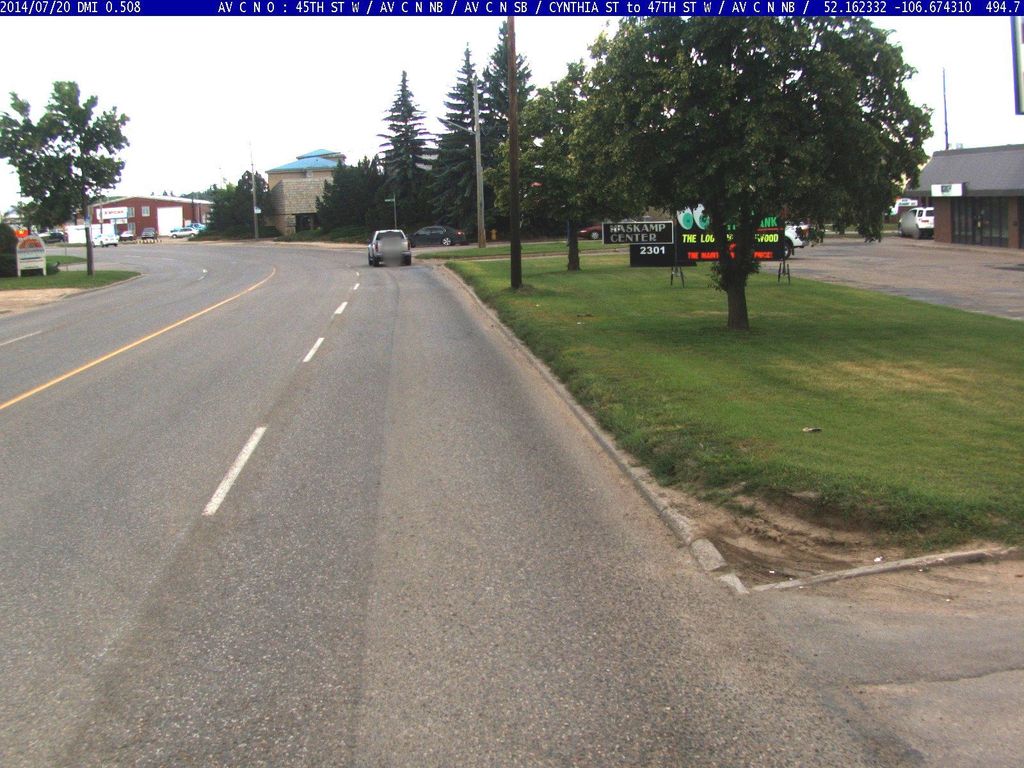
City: saskatoon